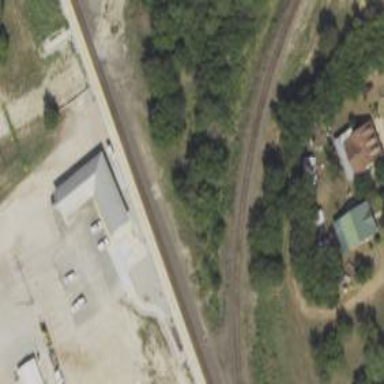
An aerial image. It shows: Railway spur service.